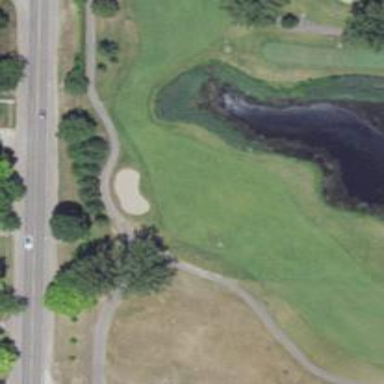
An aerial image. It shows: Golf hole.